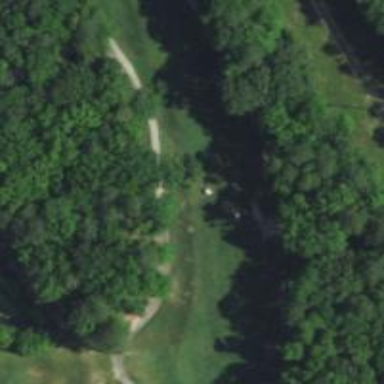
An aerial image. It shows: Golf hole.